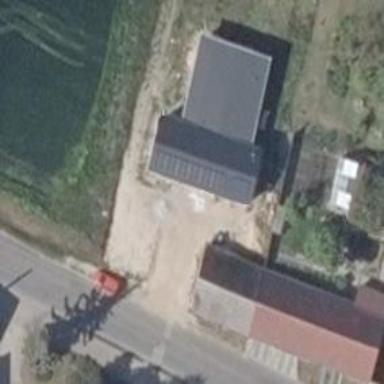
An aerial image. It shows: Simple house.